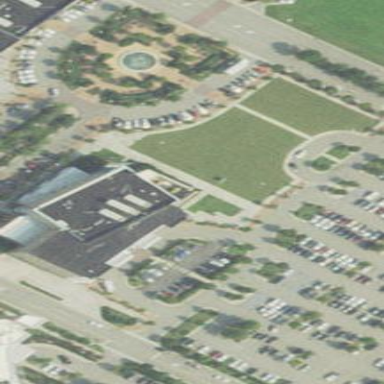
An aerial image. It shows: Commercial building.